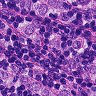
Metastatic tissue present: yes